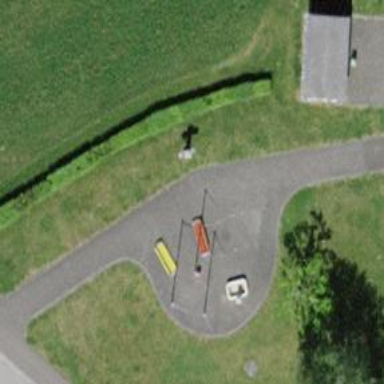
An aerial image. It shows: Wayside cross with historic significance.